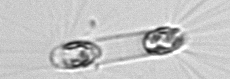
Label: Corethron_hystrix